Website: macys
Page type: receipt
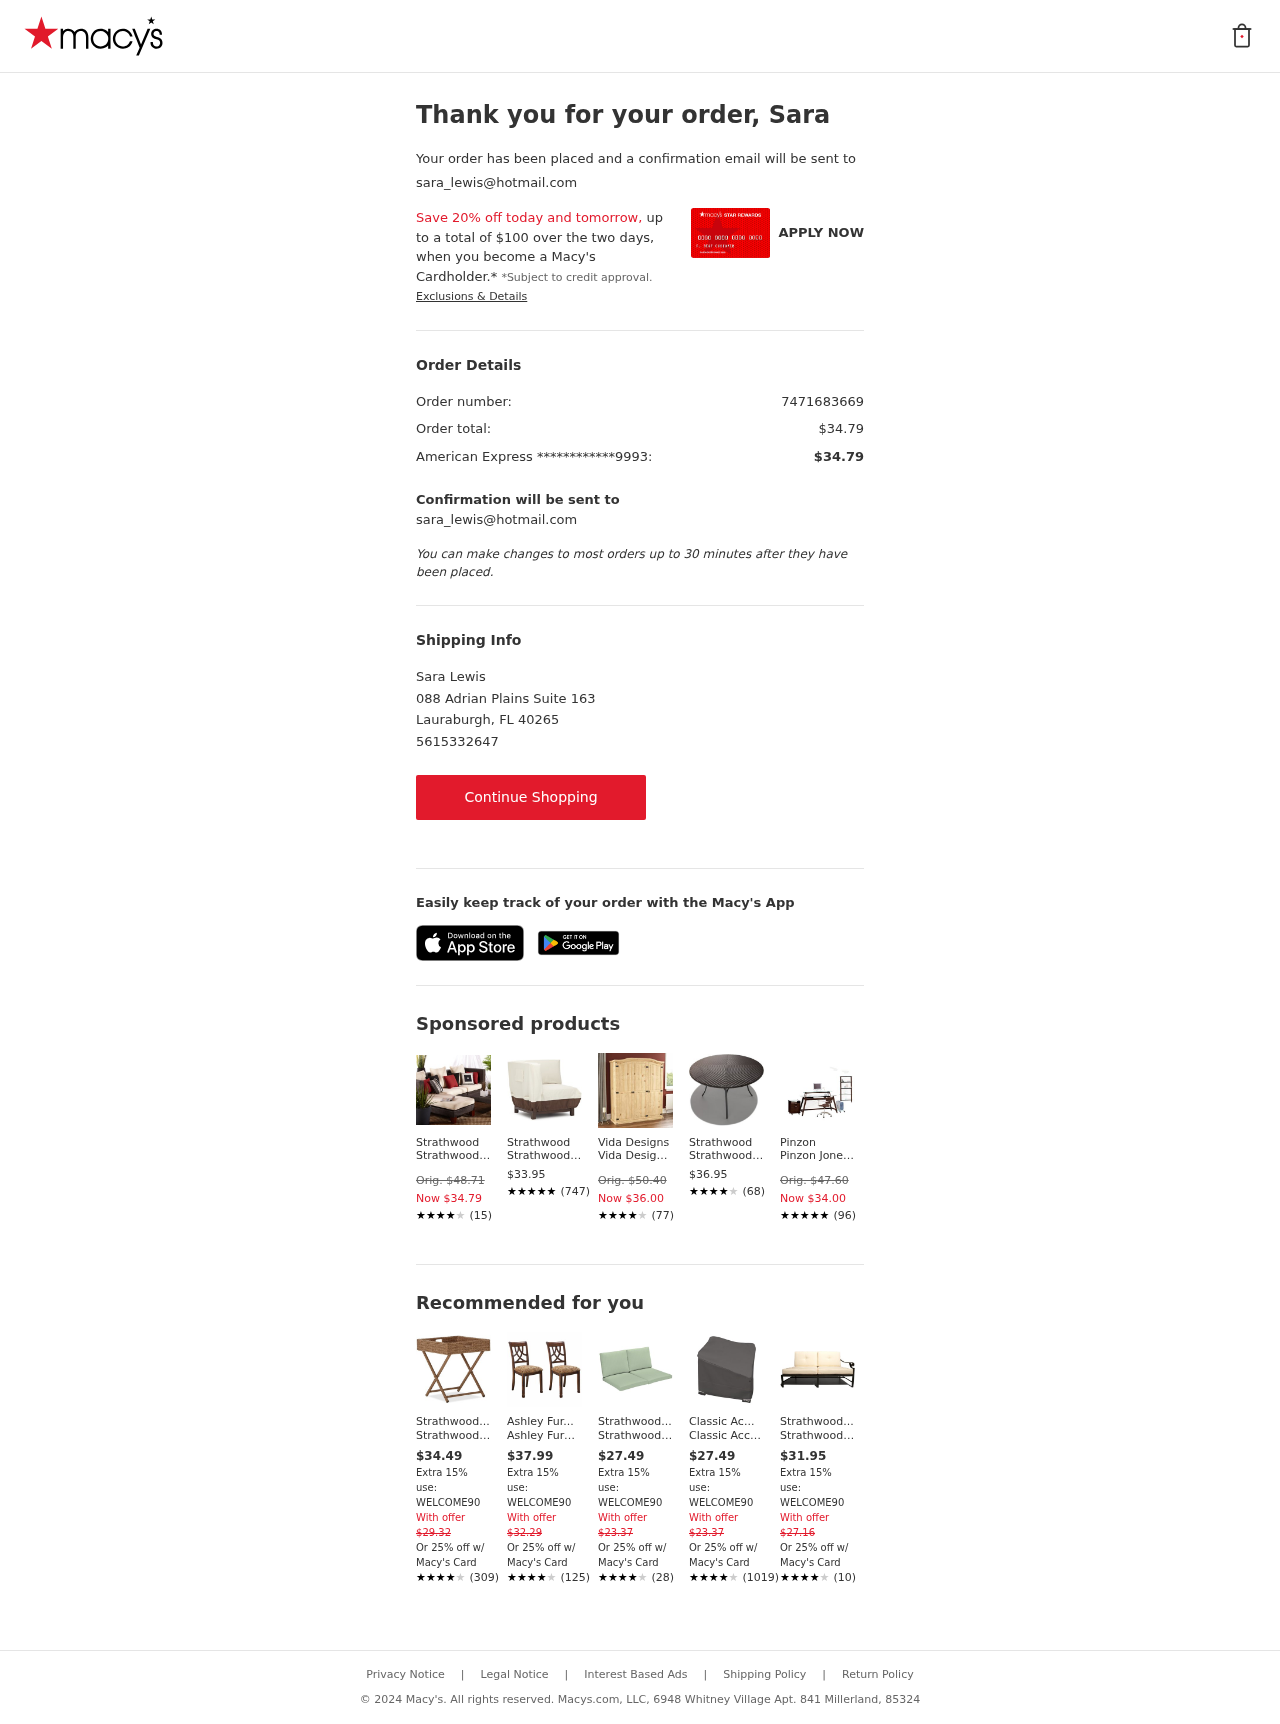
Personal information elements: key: PII_CARD_LAST4
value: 9993
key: PII_CARD_TYPE
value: American Express
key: PII_EMAIL
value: sara_lewis@hotmail.com
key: PII_FIRSTNAME
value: Sara
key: PII_FULLNAME
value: Sara Lewis
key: PII_PHONE
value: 5615332647
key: PII_PROMO_CODE
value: WELCOME90
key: PII_STREET
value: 088 Adrian Plains Suite 163
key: PII_EMAIL2
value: sara_lewis@hotmail.com
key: PII_CITY_STATE_ZIP
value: Lauraburgh, FL 40265
Product elements: key: PRODUCT10_BRAND
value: Strathwood
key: PRODUCT10_NAME
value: Strathwood Falkner Sectional Left Arm Loveseat with Cushions
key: PRODUCT10_NUM_RATINGS
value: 10
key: PRODUCT10_PRICE
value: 31.95
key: PRODUCT10_RATING
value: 4.3
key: PRODUCT1_BRAND
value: Strathwood
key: PRODUCT1_NAME
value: Strathwood Camano Sectional Furniture Collection
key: PRODUCT1_NUM_RATINGS
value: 15
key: PRODUCT1_PRICE
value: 34.79
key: PRODUCT1_RATING
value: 3.5
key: PRODUCT2_BRAND
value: Strathwood
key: PRODUCT2_NAME
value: Strathwood Sectional Corner Lounge Chair Furniture Cover
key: PRODUCT2_NUM_RATINGS
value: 747
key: PRODUCT2_PRICE
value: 33.95
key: PRODUCT2_RATING
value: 4.5
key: PRODUCT3_BRAND
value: Vida Designs
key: PRODUCT3_NAME
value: Vida Designs Corona Wardrobe, 3 Door, Solid Pine Wood, Solid Pine Wood, Distressed Waxed Pine Bedroo
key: PRODUCT3_NUM_RATINGS
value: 77
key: PRODUCT3_PRICE
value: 36
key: PRODUCT3_RATING
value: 4
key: PRODUCT4_BRAND
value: Strathwood
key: PRODUCT4_NAME
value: Strathwood Garden Furniture - Padre All-Weather Wicker  / Poly Rattan 48-Inch / 122 cm Round Dining
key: PRODUCT4_NUM_RATINGS
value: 68
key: PRODUCT4_PRICE
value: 36.95
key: PRODUCT4_RATING
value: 3.5
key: PRODUCT5_BRAND
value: Pinzon
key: PRODUCT5_NAME
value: Pinzon Jonesport Office Furniture Collection
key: PRODUCT5_NUM_RATINGS
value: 96
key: PRODUCT5_PRICE
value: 34
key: PRODUCT5_RATING
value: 4.8
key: PRODUCT6_BRAND
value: Strathwood
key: PRODUCT6_NAME
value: Strathwood Griffen All-Weather Garden Furniture - Wicker / Poly Rattan Folding Tray Table, Natural
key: PRODUCT6_NUM_RATINGS
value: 309
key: PRODUCT6_PRICE
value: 34.49
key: PRODUCT6_RATING
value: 4.3
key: PRODUCT7_BRAND
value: Ashley Furniture
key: PRODUCT7_NAME
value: Ashley Furniture Signature Design - Leahlyn Dining Upholstered Side Chair - Pierced Splat Back - Set
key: PRODUCT7_NUM_RATINGS
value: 125
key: PRODUCT7_PRICE
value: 37.99
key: PRODUCT7_RATING
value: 4.3
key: PRODUCT8_BRAND
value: Strathwood
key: PRODUCT8_NAME
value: Strathwood Falkner Sectional Loveseat Olefin Cushions
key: PRODUCT8_NUM_RATINGS
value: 28
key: PRODUCT8_PRICE
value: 27.49
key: PRODUCT8_RATING
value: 4.1
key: PRODUCT9_BRAND
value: Classic Accessories
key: PRODUCT9_NAME
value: Classic Accessories Ravenna 55 – 427 045101: Top Quality Garden furniture cover sofa corner element,
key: PRODUCT9_NUM_RATINGS
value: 1019
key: PRODUCT9_PRICE
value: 27.49
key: PRODUCT9_RATING
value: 3.7
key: PRODUCT1_ORIGINAL_PRICE
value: Orig. $48.71
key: PRODUCT3_ORIGINAL_PRICE
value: Orig. $50.40
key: PRODUCT5_ORIGINAL_PRICE
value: Orig. $47.60
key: PRODUCT6_OFFER_PRICE
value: $29.32
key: PRODUCT7_OFFER_PRICE
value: $32.29
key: PRODUCT8_OFFER_PRICE
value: $23.37
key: PRODUCT9_OFFER_PRICE
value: $23.37
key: PRODUCT10_OFFER_PRICE
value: $27.16
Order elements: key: ORDER_ID
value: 7471683669
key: ORDER_TOTAL
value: $34.79